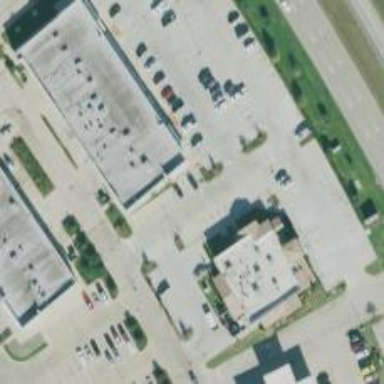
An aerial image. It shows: Retail building.